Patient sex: F
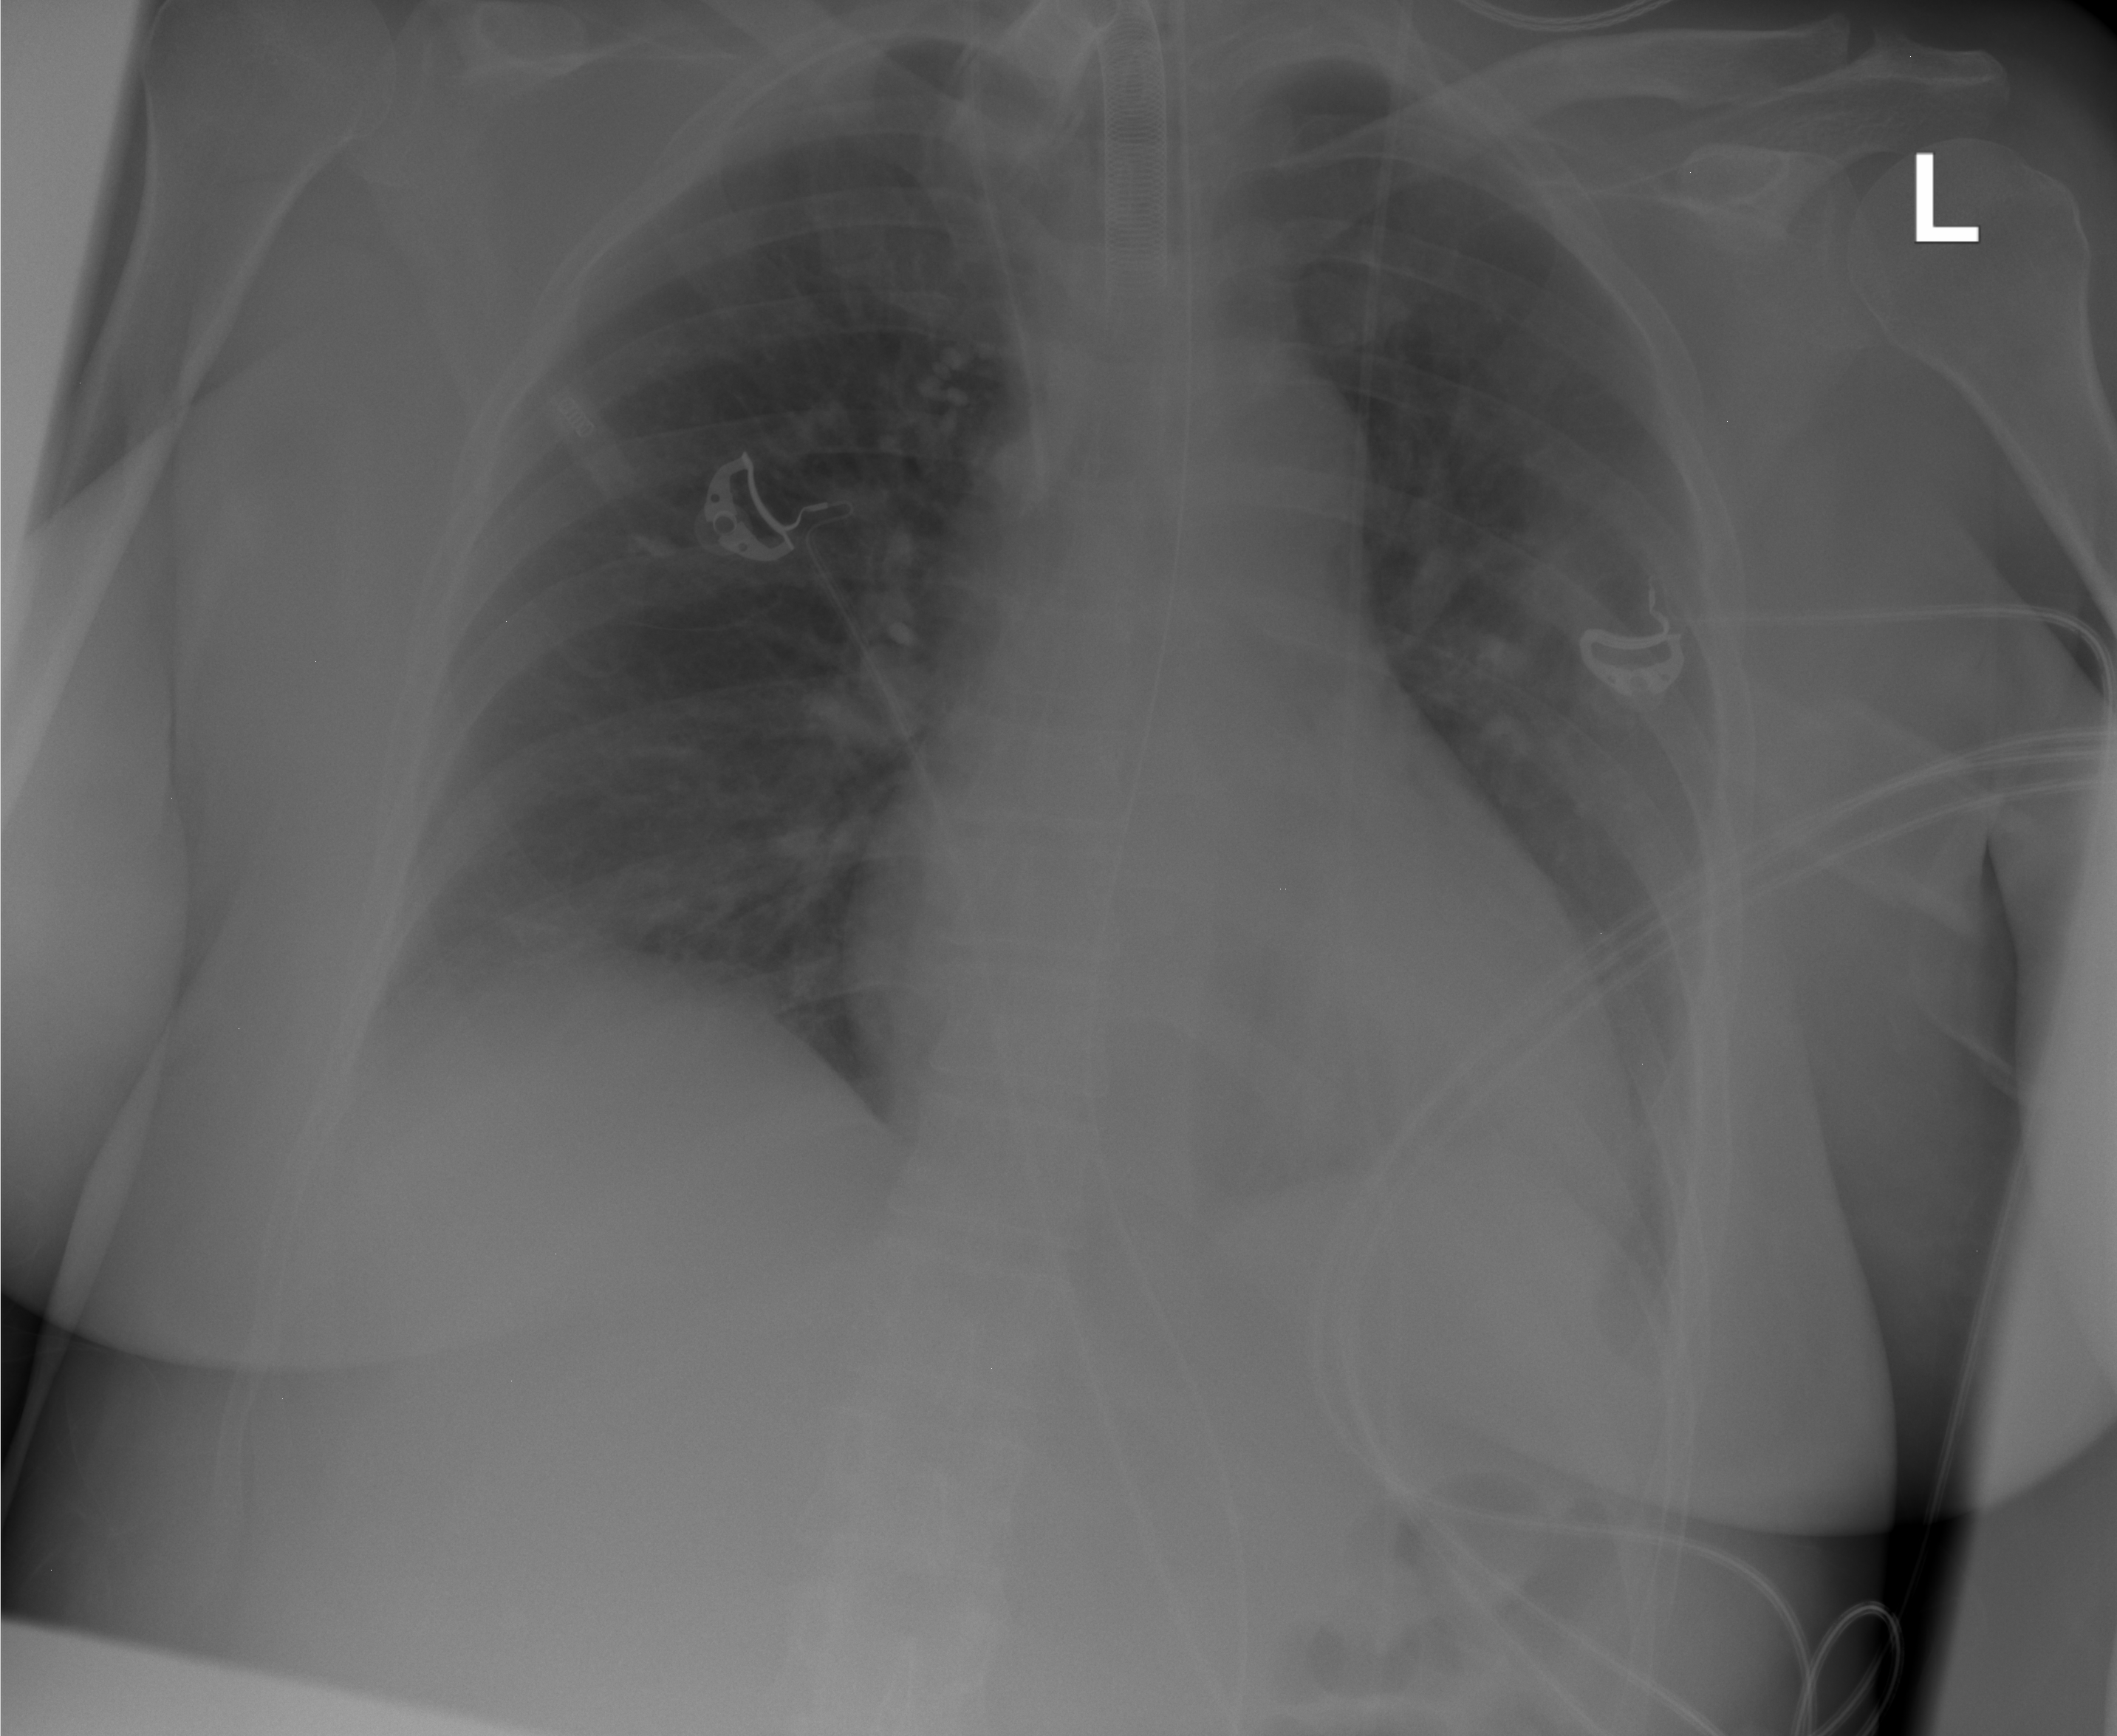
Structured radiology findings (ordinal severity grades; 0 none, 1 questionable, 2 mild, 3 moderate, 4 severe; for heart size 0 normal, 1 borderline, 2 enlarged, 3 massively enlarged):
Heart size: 2
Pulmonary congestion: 0
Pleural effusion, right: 2
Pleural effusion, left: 2
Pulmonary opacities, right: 0
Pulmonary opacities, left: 0
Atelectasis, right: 2
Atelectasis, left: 0